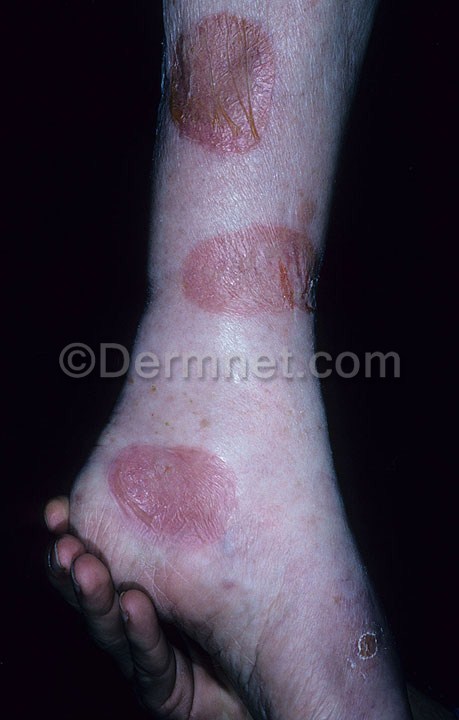
Disease: Bullous Disease Photos